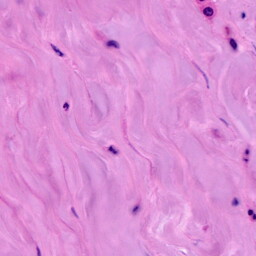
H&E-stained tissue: Breast